Question: how to create hexagonal shape using HTML and css in this image the green color section with search icon

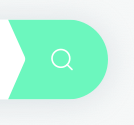
Answer: What if you made a triangle instead?
'''
#triangle-right {
width: 0;
height: 0;
border-top: 50px solid transparent;
border-left: 30px solid green;
border-bottom: 50px solid transparent;
}
'''
this site may be helpful:
<URL>
# Here I played a bit
'''
<!DOCTYPE html>
<html>
<head>
<meta name="viewport" content="width=device-width, initial-scale=1">
<style>
.triangle-right {
width: 0;
height: 0;
border-top: 25px solid transparent;
border-left: 20px solid #555;
border-bottom: 25px solid transparent;
}
.search{
background-color: red;
width: 10em;
border-end-end-radius: 51px;
border-start-end-radius: 51px;
}
</style>
</head>
<body>
<h2>Triangle Right CSS</h2>
<div class="search">
<div class="triangle-right"><span>search</span></div>
</div>
</body>
</html>
'''
<URL>
Change the colors, put some icons in there using googles free icons <URL>
and it'll look great!
let me know if you have any questions.